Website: crate-barrel
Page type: customer-info-address
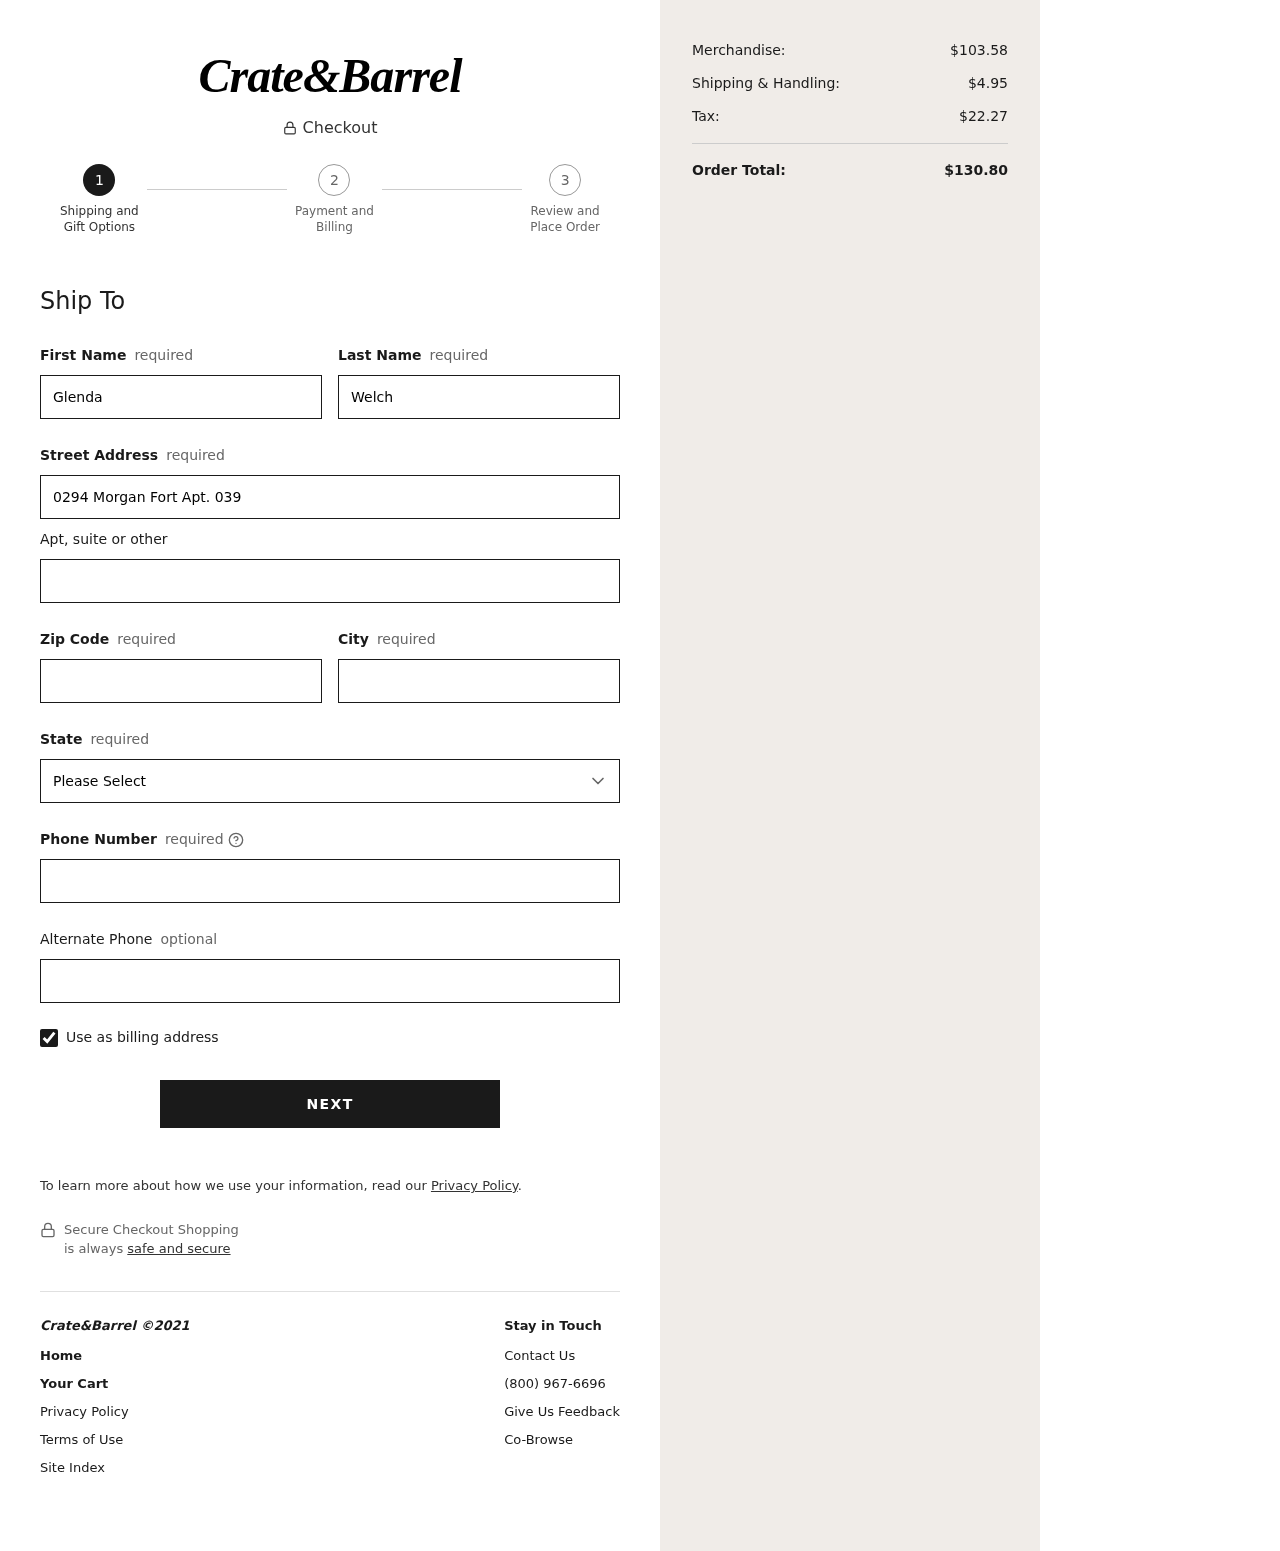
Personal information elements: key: PII_STATE
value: New Mexico
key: PII_FIRSTNAME
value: Glenda
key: PII_LASTNAME
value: Welch
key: PII_STREET
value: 0294 Morgan Fort Apt. 039
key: PII_POSTCODE
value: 11943
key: PII_CITY
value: Mosleyville
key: PII_PHONE
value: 3329246623
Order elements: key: ORDER_SUBTOTAL
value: $103.58
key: ORDER_SHIPPING_COST
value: $4.95
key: ORDER_TAX
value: $22.27
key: ORDER_TOTAL
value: $130.80